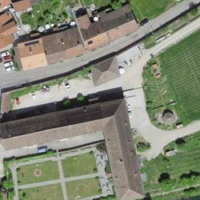
EUNIS habitat code: 55
Species observed at this site:
Thlaspi arvense